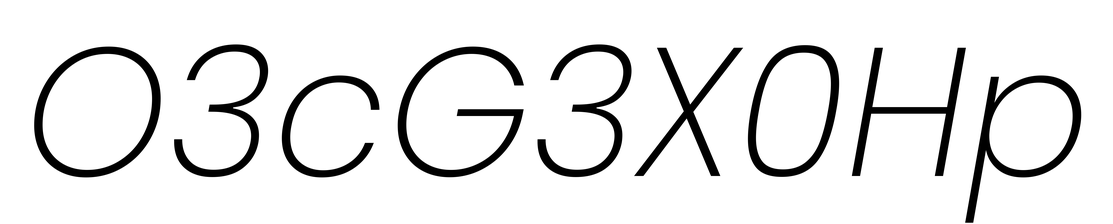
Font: Poppins-ExtraLightItalic